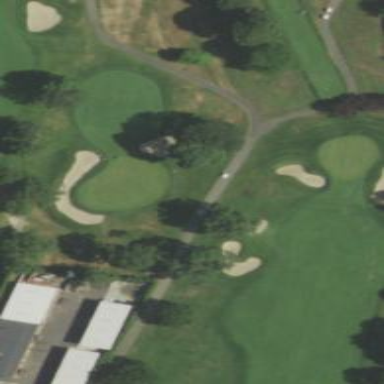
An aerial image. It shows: Golf fairway surrounded by grass.